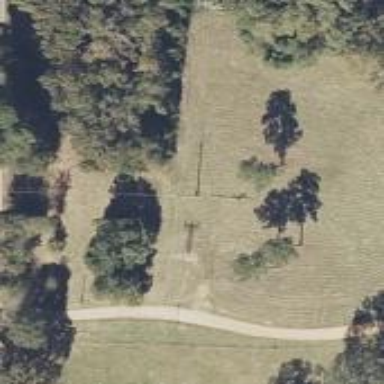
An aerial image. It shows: Power pole.